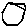
Label: hexagon